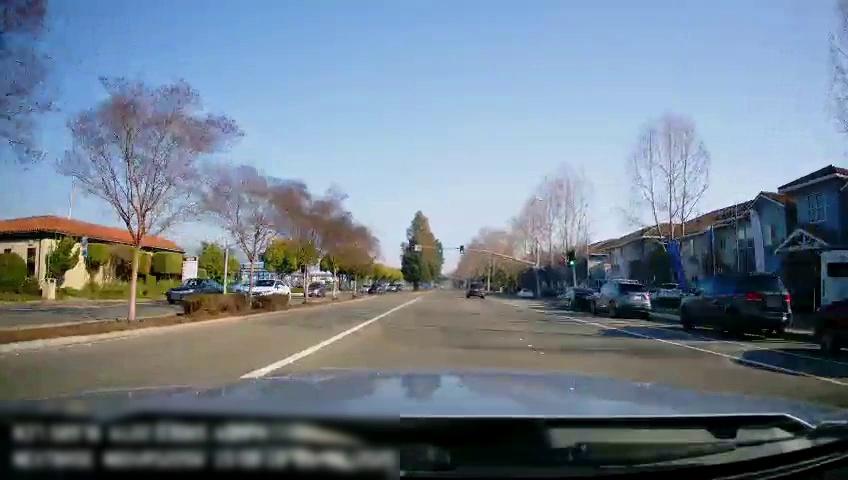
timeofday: Day
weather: Sunny
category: Drivable Space
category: Drivable Space
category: Vehicles | Car
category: Vehicles | SUV
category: Vehicles | SUV
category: Vehicles | SUV
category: Vehicles | Car
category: Vehicles | Car
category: Vehicles | SUV
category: Vehicles | Car
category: Vehicles | Car
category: Vehicles | Car
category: Vehicles | Car
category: Vehicles | SUV
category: Vehicles | Car
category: Vehicles | Van
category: Lanes | Current Lane
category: Lanes | Current Lane
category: Lanes | Alternate Lane
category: Lanes | Alternate Lane
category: Traffic | Lights
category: Traffic | Lights